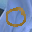
Label: 0